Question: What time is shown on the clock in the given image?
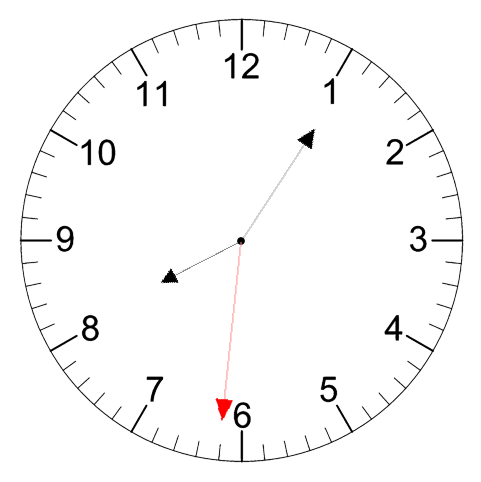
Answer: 08:05:31